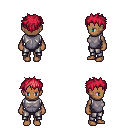
a pixel art fantasy rpg character, female body template, human, dark skin, steel chest armor, metal pants, ruby red bedhead hairstyle, four views (front, back, left, right), 2x2 character sprite sheet, small pixel art, hard edges, no anti-aliasing